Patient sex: M
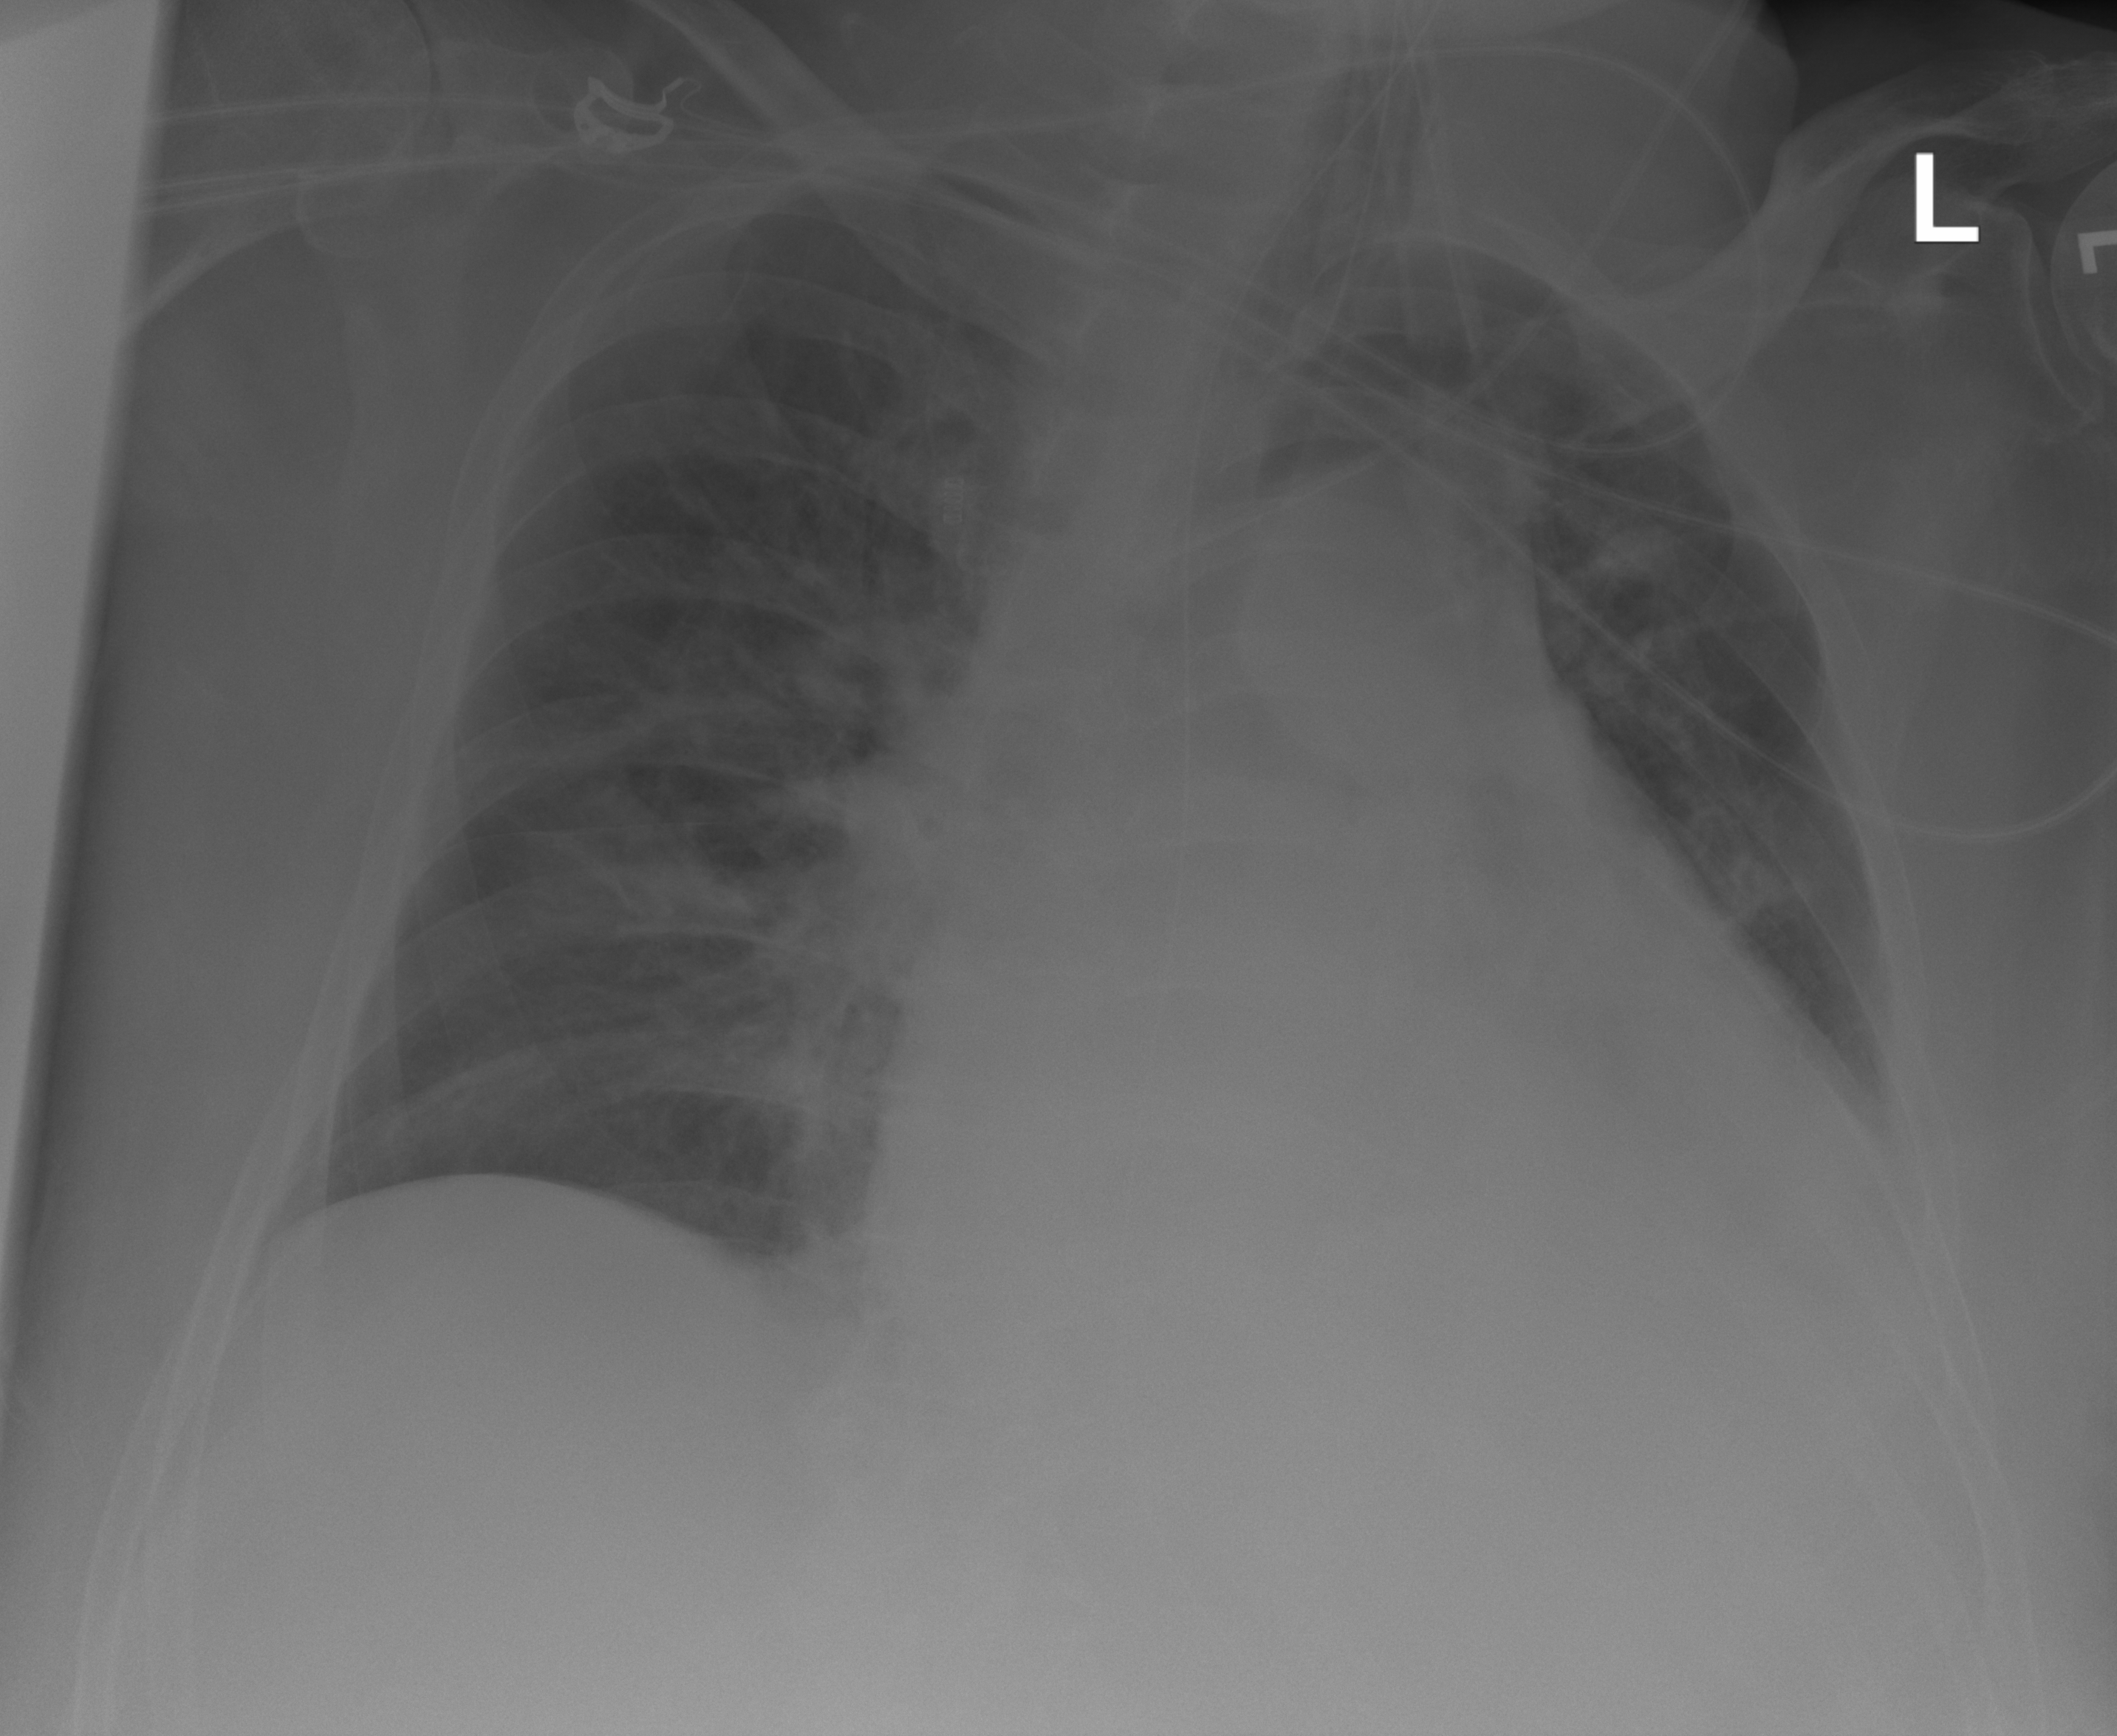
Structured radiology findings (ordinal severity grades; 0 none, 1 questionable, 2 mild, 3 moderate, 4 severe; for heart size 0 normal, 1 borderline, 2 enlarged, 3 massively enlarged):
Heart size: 2
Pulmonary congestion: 2
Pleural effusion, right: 0
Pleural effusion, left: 2
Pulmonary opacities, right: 2
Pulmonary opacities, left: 2
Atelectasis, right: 0
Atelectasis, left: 0